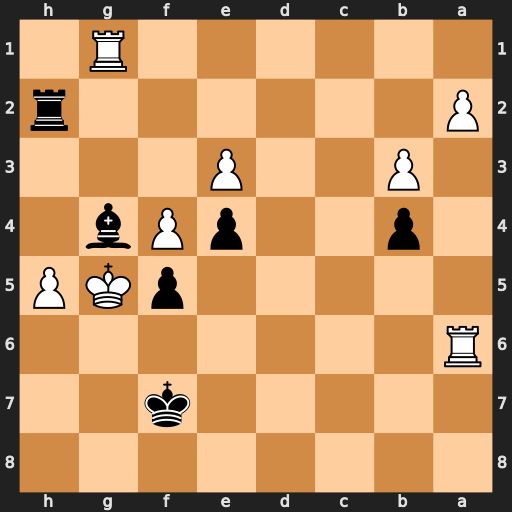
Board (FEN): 8/5k2/R7/5pKP/1p2pPb1/1P2P3/P6r/6R1
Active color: b
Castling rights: -
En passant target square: -
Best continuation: Rxh5#